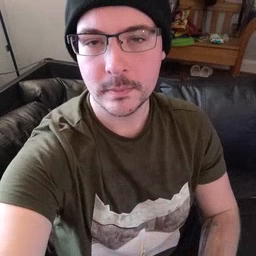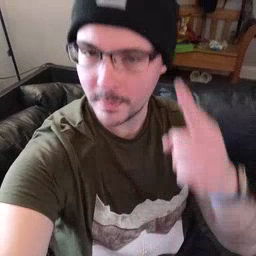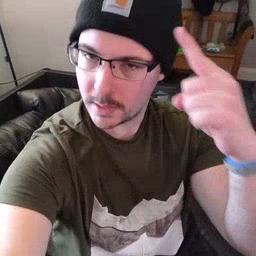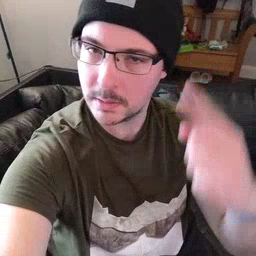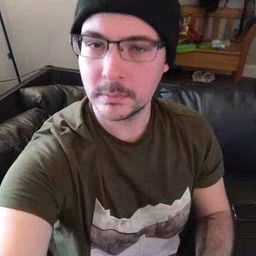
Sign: penny